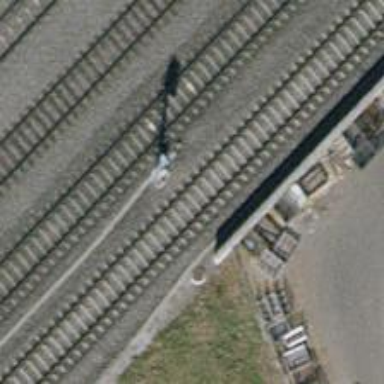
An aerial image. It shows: Railway signal.